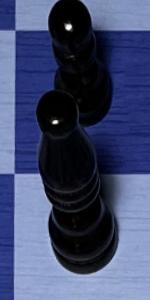
Label: Bishop_Black